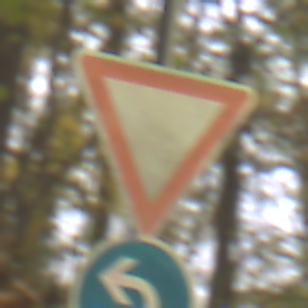
Verkehrszeichen: VorfahrtGewaehren
Zusatzzeichen unten: VorgeschriebeneFahrtrichtungLinks
Umgebung: Outdoor, Nature
Tageszeit: MorningAfternoon
Wetter: Overcast
Licht: Natural
Jahreszeit: Autumn
Kontrast: LowContrast